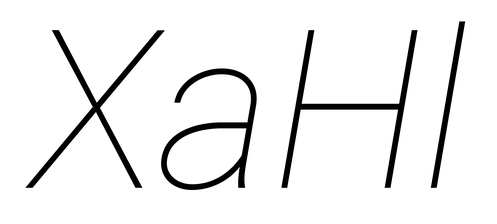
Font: Roboto-Italic_Thin_Italic